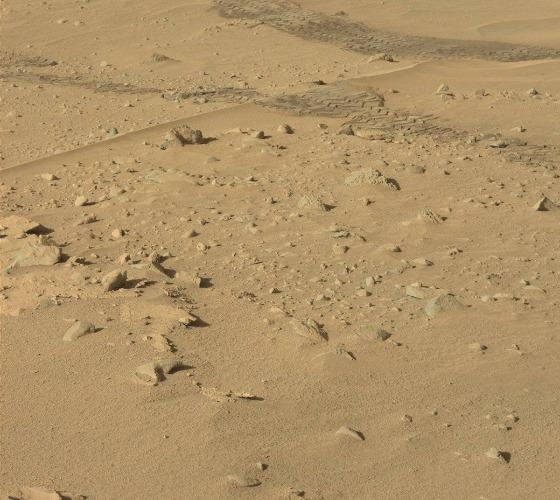
Terrain classes present: Bedrock, Gravel / Sand / Soil, Rock, Shadow, Track